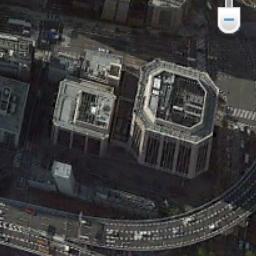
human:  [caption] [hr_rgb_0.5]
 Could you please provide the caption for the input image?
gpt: In a business district there are many tall buildings of different shapes and several roads with many cars .

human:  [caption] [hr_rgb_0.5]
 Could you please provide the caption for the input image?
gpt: There are many buildings .

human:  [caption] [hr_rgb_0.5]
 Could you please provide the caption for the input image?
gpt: A commercial area with some buildings is surrounded by some roads .

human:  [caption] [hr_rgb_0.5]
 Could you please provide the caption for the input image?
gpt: The commercial area is near the road with many cars .

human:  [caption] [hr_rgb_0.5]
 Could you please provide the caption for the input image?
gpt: There are some  buildings beside an overpass on a commercial area .